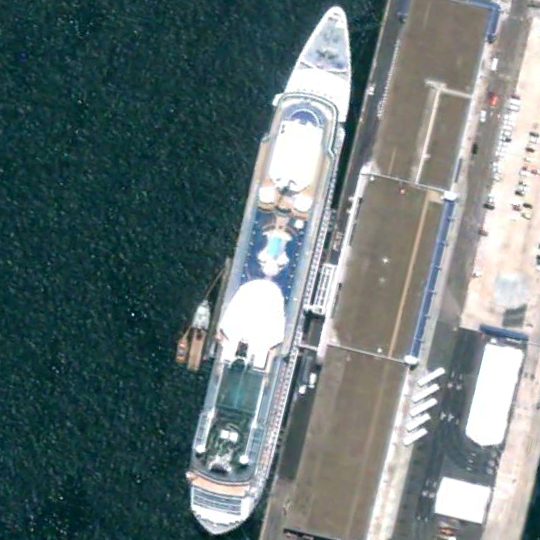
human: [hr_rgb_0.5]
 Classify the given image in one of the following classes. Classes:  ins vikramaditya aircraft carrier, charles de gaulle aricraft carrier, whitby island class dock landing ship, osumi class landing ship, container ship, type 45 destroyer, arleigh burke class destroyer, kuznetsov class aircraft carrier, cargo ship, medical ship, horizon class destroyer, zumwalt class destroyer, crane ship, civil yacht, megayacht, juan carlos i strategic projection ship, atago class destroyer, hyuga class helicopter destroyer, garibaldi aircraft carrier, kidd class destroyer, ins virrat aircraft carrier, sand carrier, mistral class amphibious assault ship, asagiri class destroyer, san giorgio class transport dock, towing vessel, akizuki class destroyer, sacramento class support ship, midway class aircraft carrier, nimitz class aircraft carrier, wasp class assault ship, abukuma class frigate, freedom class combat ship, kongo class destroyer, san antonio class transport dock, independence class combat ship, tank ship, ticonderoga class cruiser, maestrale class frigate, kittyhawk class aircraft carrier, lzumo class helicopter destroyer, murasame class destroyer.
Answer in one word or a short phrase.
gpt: Megayacht